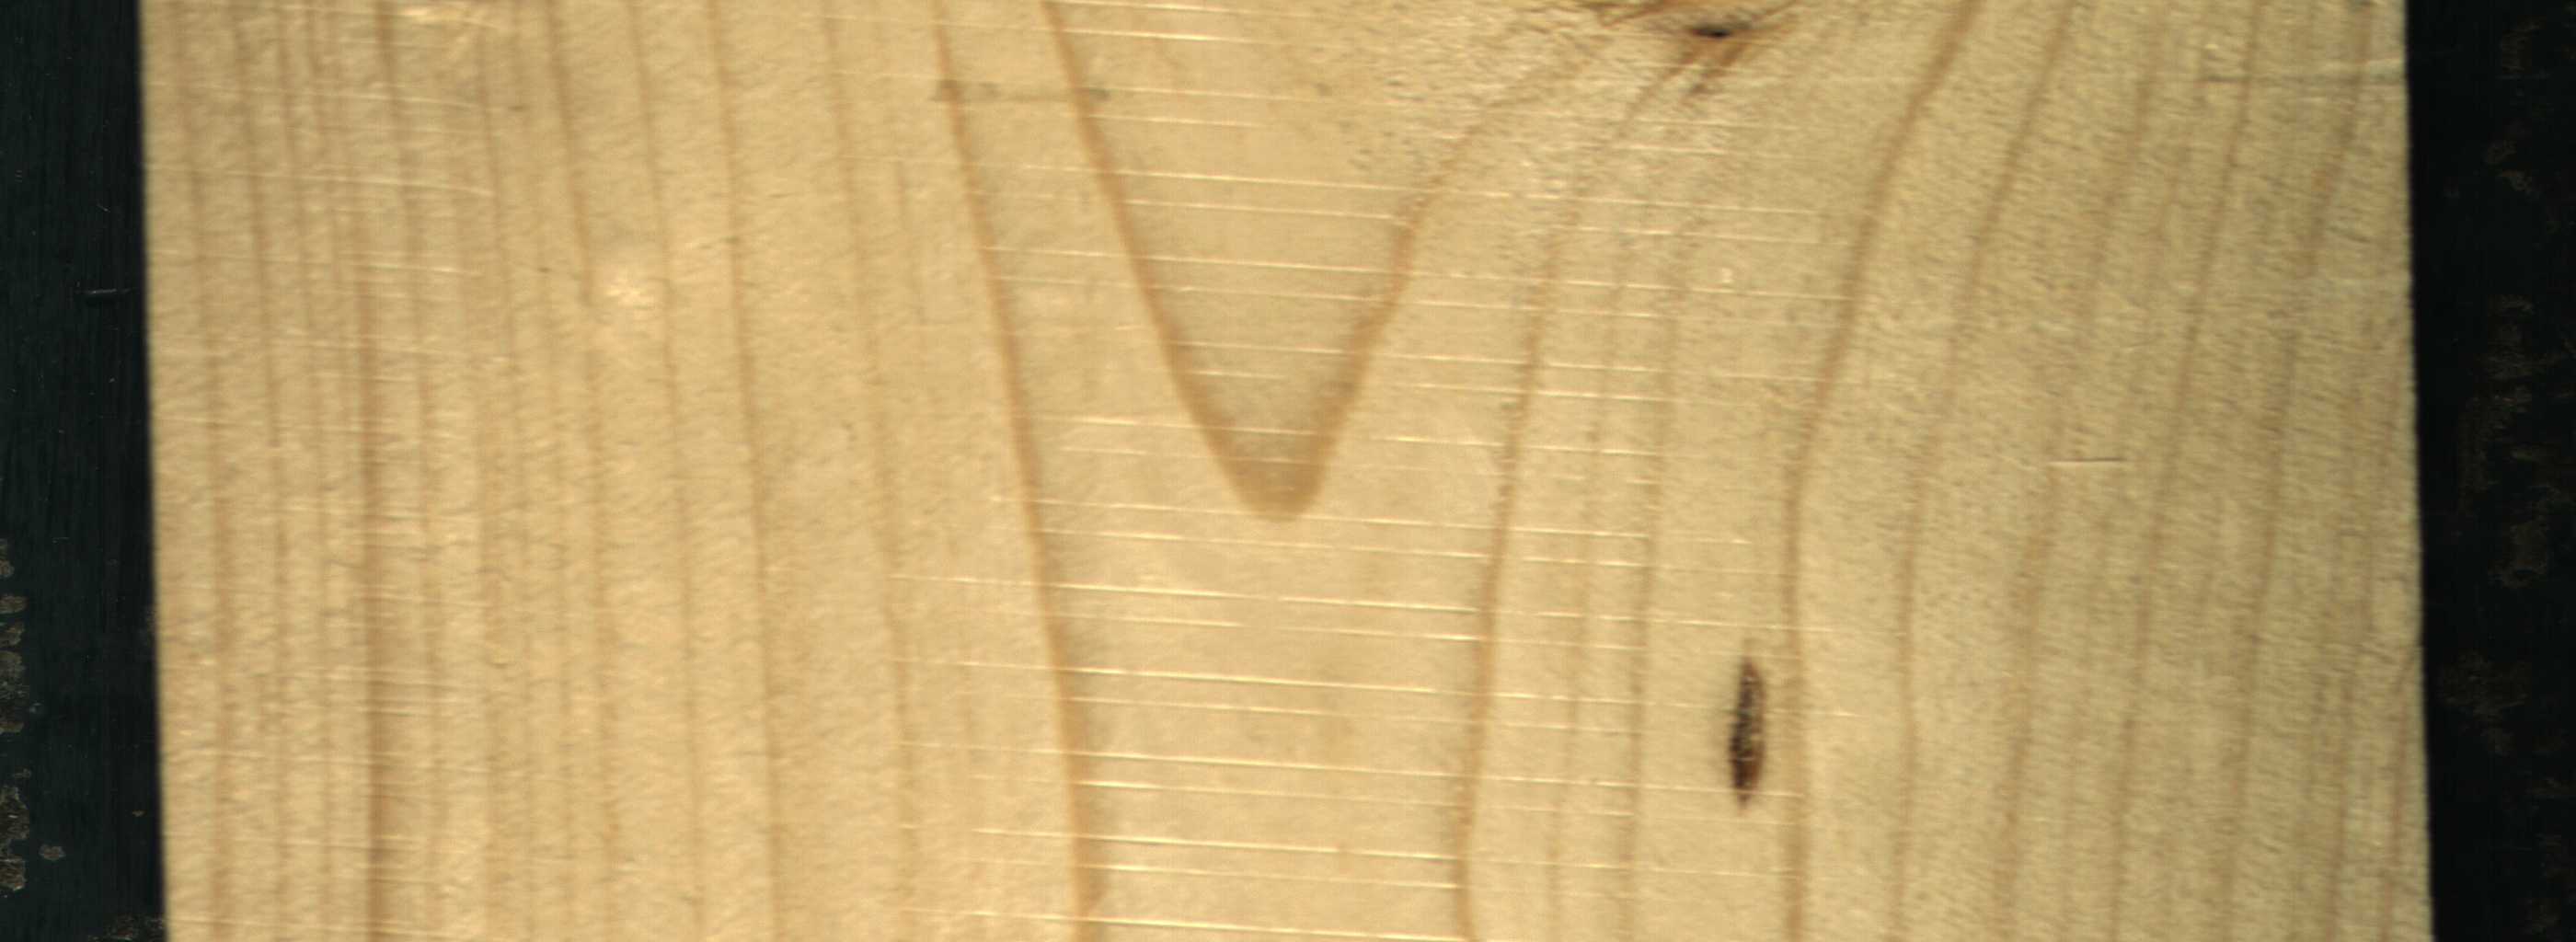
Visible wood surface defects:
resin
Live_Knot